Interaction volume radius: 10 \u00c5
Interaction volume height: 15 \u00c5
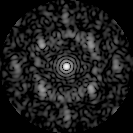
Disorder parameter: 0.6248